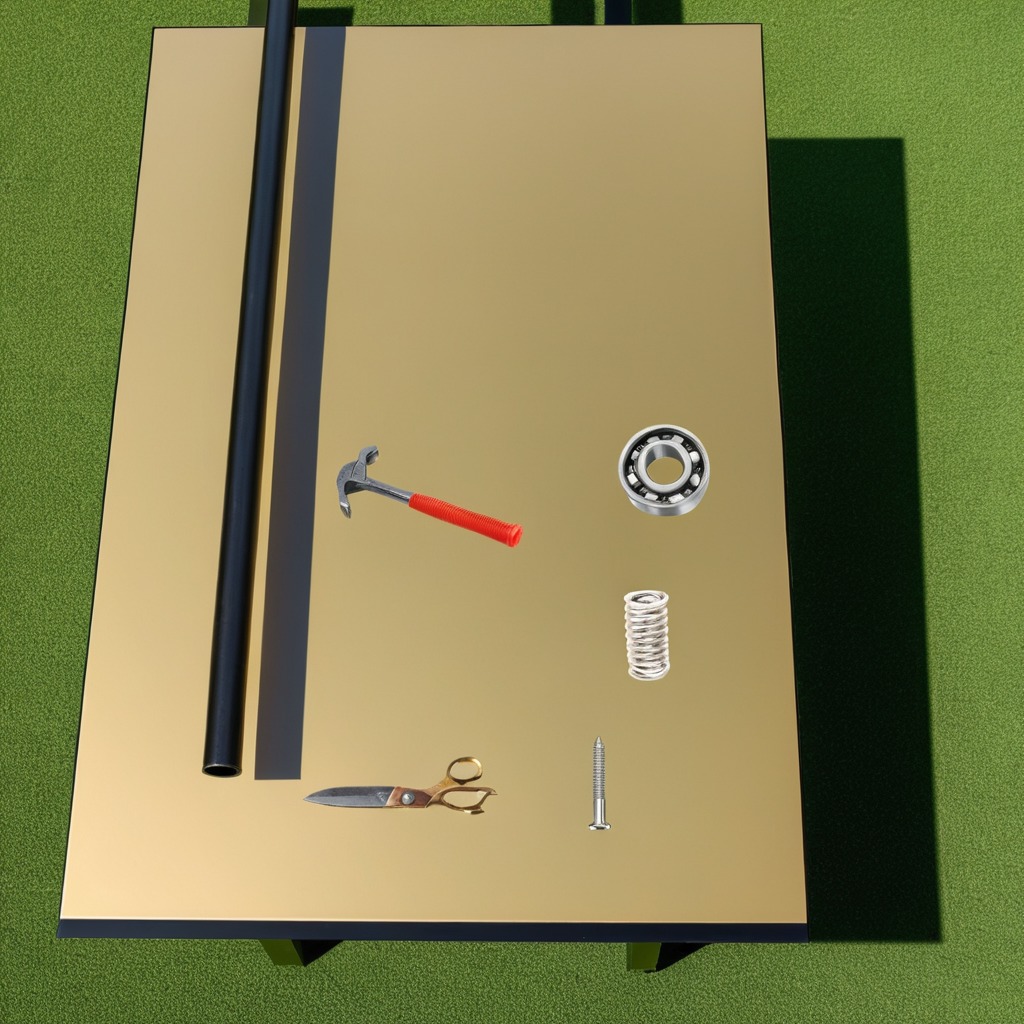
A ball bearing, a machine screw, a hammer, a coiled metal spring, and a pair of scissors are lying on the clean utility table in a temporary outdoor tool station.